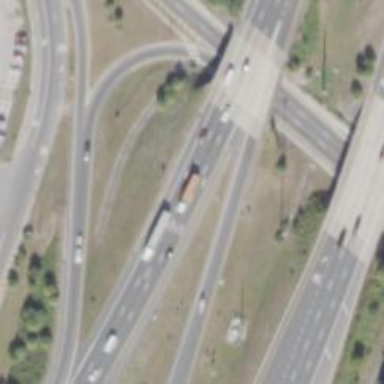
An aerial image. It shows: Bridge on motorway link.